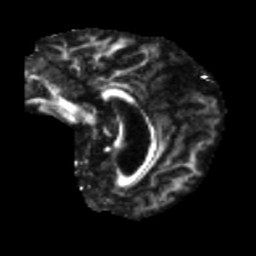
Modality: FA
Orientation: sagittal
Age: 68
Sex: male
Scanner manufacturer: siemens
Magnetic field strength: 3 T
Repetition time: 5.47 s
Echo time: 0.0854 s